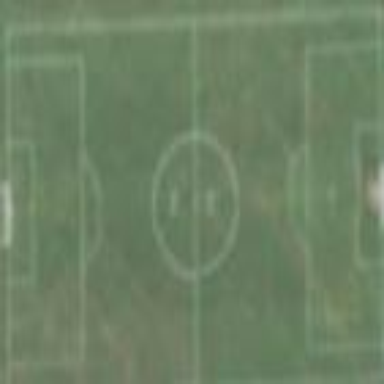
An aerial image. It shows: Soccer pitch for leisure land activities.